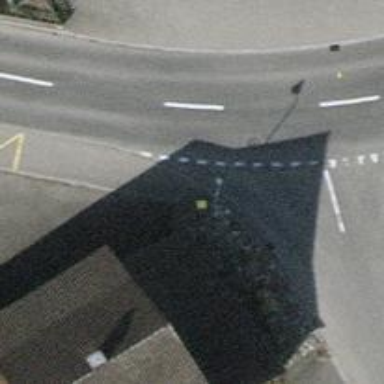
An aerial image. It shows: Bus stop with platform for public transport.